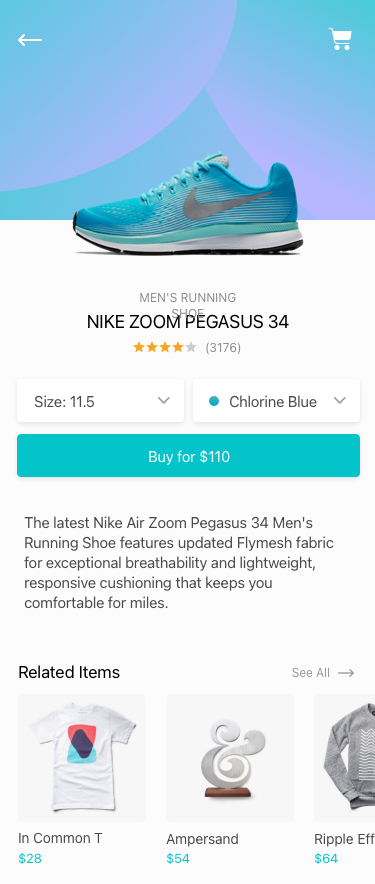
Text in this UI design:
Size: 11.5
Chlorine Blue
Buy for $110
(3176)
NIKE ZOOM PEGASUS 34
MEN'S RUNNING SHOE
The latest Nike Air Zoom Pegasus 34 Men's Running Shoe features updated Flymesh fabric for exceptional breathability and lightweight, responsive cushioning that keeps you comfortable for miles.

Related Items
See All
In Common T
$28
Ampersand
$54
Ripple Effect
$64